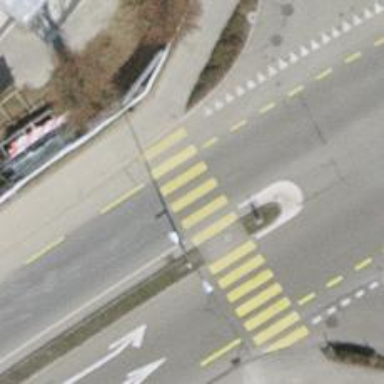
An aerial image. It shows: Zebra crossing on the road.